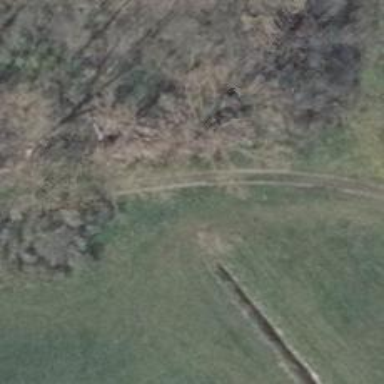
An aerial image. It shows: Grassy track.